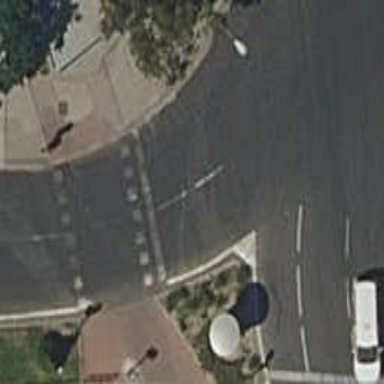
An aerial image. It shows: Road with traffic signals.